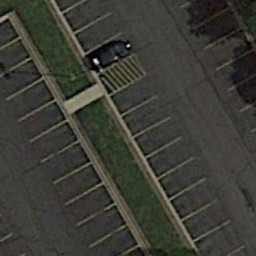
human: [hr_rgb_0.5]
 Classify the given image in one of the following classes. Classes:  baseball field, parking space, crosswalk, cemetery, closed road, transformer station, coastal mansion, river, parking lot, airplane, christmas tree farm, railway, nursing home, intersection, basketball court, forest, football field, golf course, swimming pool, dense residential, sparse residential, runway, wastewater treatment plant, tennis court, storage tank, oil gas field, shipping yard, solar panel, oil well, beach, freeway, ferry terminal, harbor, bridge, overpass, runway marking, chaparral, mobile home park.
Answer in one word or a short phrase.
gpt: parking space